Field crop: tomato
Growth stage: 1
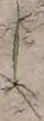
Species: cyperus